Question: What I'm doing here is getting the reservations and the user which are duplicate. Here reservation ticket can not be printed twice. If a user prints a ticket tracker table updates with that record. If a user prints the same ticket twice it's marked as a duplicate. What subquery does here is return some reservation ids which are marked as duplicates.
'''
SELECT t1.id AS res_id,
t1.tx_id,
t1.tx_date,
t1.bx_date,
t1.method,
t1.theater_id,
t1.showtime_id,
t1.category_id,
t1.amount,
t1.fname,
t1.status,
t1.mobile,
u.username,
t2.*
FROM 'reservation' AS t1
INNER JOIN
( SELECT *
FROM 'tracker'
WHERE reservation_id IN
( SELECT reservation_id
FROM 'tracker'
GROUP BY reservation_id HAVING ( METHOD = 1
AND TYPE = 0
AND COUNT(*) > 1 )
OR ( METHOD = 1
AND TYPE = 1
AND COUNT(*) > 1 )
OR ( METHOD = 2
AND TYPE = 2
AND COUNT(*) > 0 )
OR ( METHOD = 3
AND TYPE = 0
AND COUNT(*) > 0 )
OR ( METHOD = 3
AND TYPE = 1
AND COUNT(*) > 1 )
OR ( METHOD = 3
AND TYPE = 3
AND COUNT(*) > 0 )) ) AS t2 ON t1.id = t2.reservation_id
INNER JOIN 'users' AS u ON u.id = t2.user_id
WHERE t2.resolved = 0
AND t2.duplicate = 1
ORDER BY t2.issue_date DESC, t1.id DESC
'''
EXPLAIN Command of the above query.

What should I do? If I'm index which keys should I use? How can I decide which keys to index? I know subquery slows me down What procedures should I follow to eliminate the slowness?
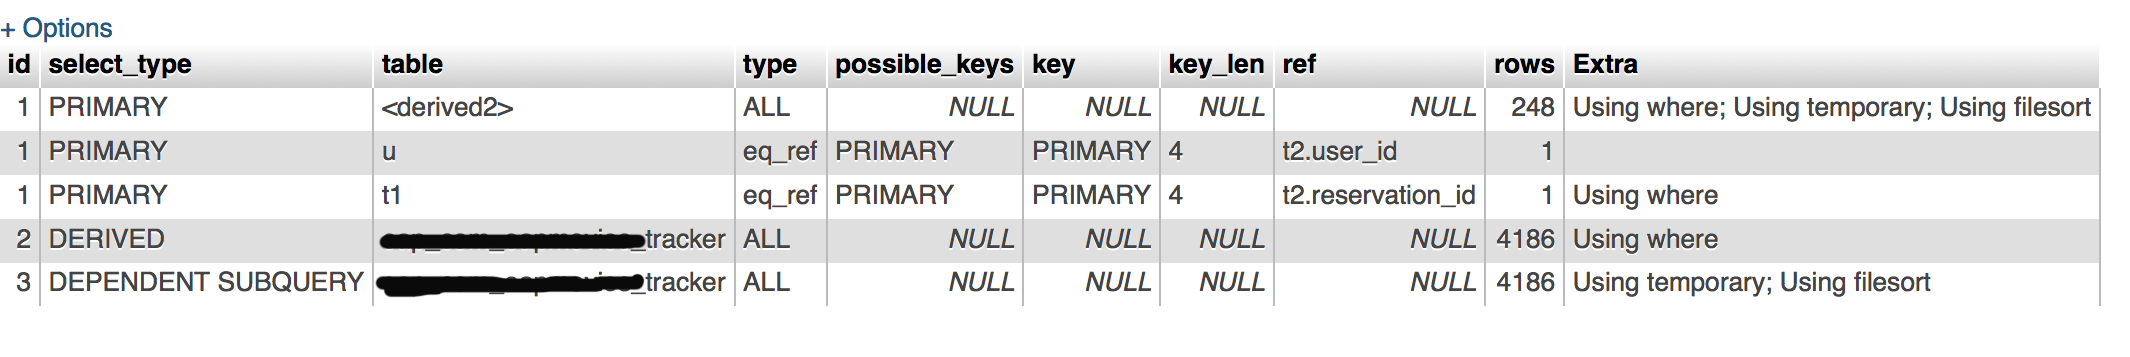
Answer: In MySQL, 'exists' subqueries are often faster than 'in' subqueries. You might try:
'''
SELECT t1.id AS res_id, t1.tx_id, t1.tx_date, t1.bx_date,t1.method, t1.theater_id, t1.showtime_id,
t1.category_id, t1.amount, t1.fname, t1.status, t1.mobile, u.username, t2.*
FROM 'reservation' t1 INNER JOIN
(SELECT *
FROM 'tracker' t
WHERE EXISTS (SELECT 1
FROM 'tracker' t3
where t3.reservation_id = t.reservation_id
GROUP BY reservation_id
HAVING (METHOD = 1 AND TYPE = 0 AND COUNT(*) > 1) OR
(METHOD = 1 AND TYPE = 1 AND COUNT(*) > 1) OR
(METHOD = 2 AND TYPE = 2 AND COUNT(*) > 0) OR
(METHOD = 3 AND TYPE = 0 AND COUNT(*) > 0) OR
(METHOD = 3 AND TYPE = 1 AND COUNT(*) > 1) OR
(METHOD = 3 AND TYPE = 3 AND COUNT(*) > 0)
)
) t2
ON t1.id = t2.reservation_id INNER JOIN
'users' AS u ON u.id = t2.user_id
WHERE t2.resolved = 0 AND t2.duplicate = 1
ORDER BY t2.issue_date DESC, t1.id DESC
'''
I notice the subquery is using Hidden Columns in the 'having' clause. It may not be doing what you expect. Normally, the query would include 'method' and 'type' in the 'group by' clause or have an expression such as 'max(Method)'.